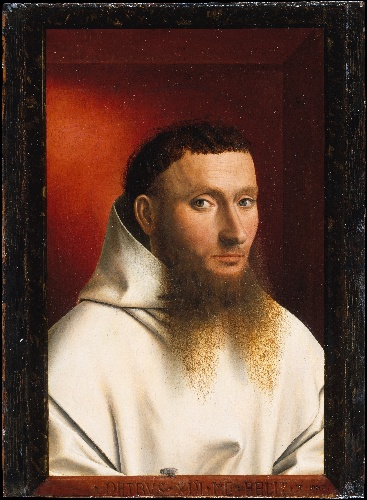
Title: Portrait of a Carthusian
Artist: Petrus Christus
Artist bio: Netherlandish, Baarle-Hertog (Baerle-Duc), active by 1444–died 1475/76 Bruges
Date: 1446
Object type: Painting
Classification: Paintings
Medium: Oil on wood
Dimensions: Overall 11 1/2 x 8 1/2 in. (29.2 x 21.6 cm); painted surface 11 1/2 x 7 3/8 in. (29.2 x 18.7 cm)
Department: European Paintings
Credit line: The Jules Bache Collection, 1949
Accession year: 1949
Repository: Metropolitan Museum of Art, New York, NY
Tags: Men|Portraits|Monks